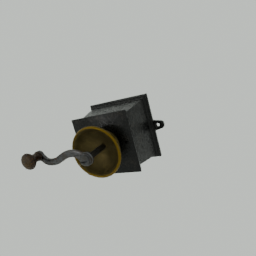
Label: tools